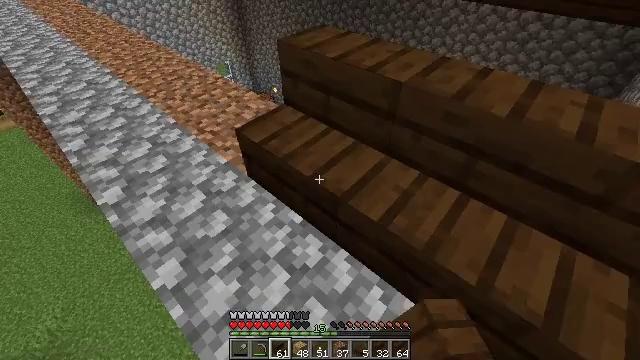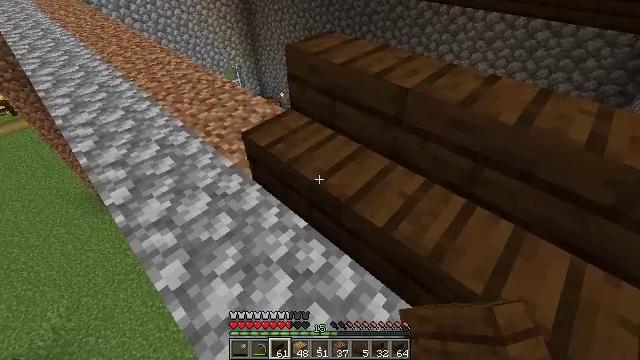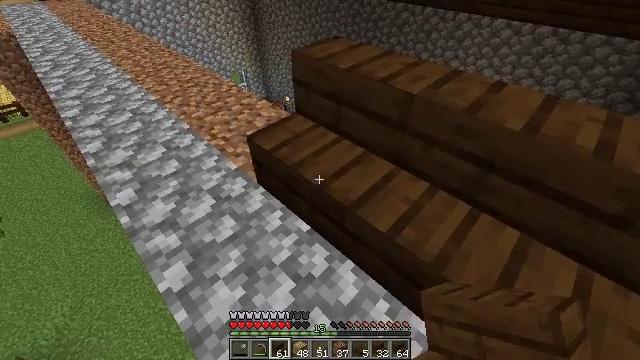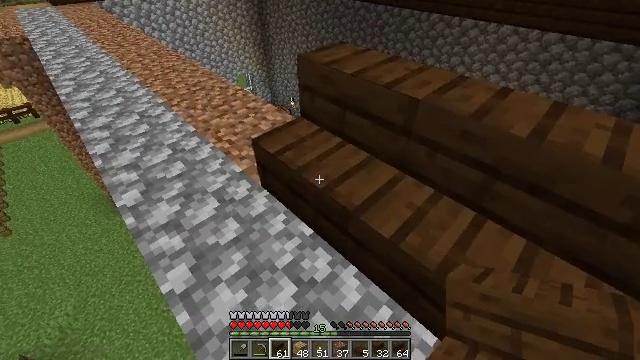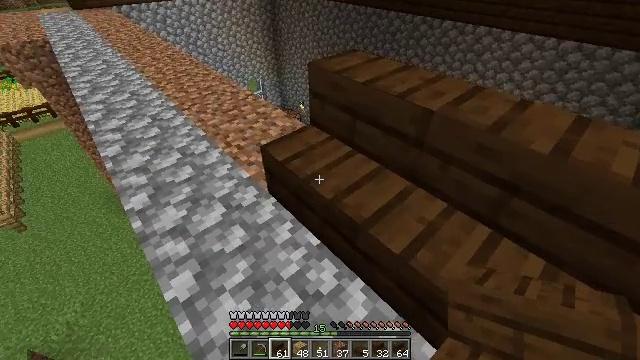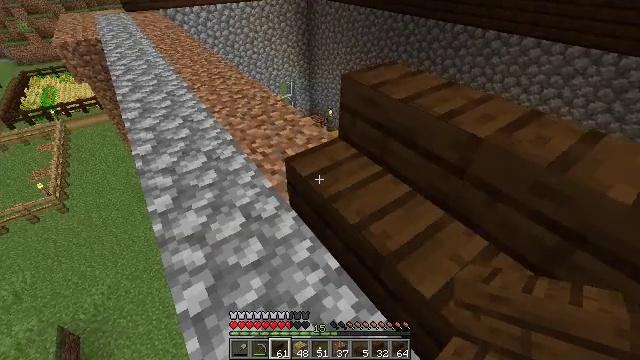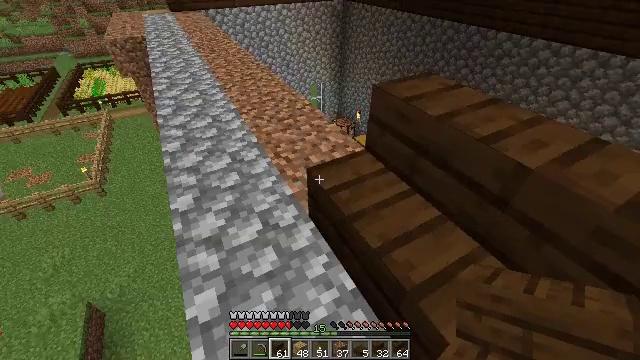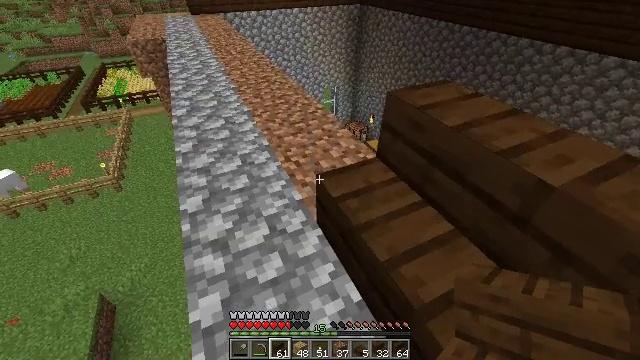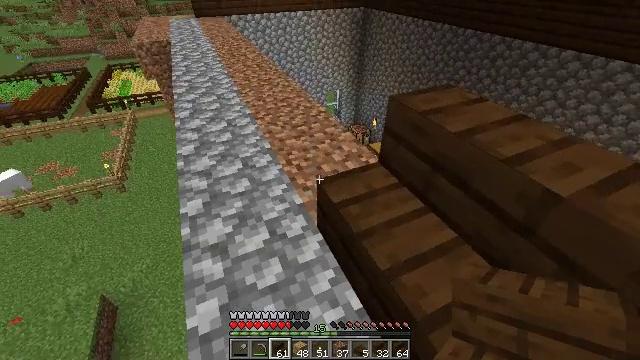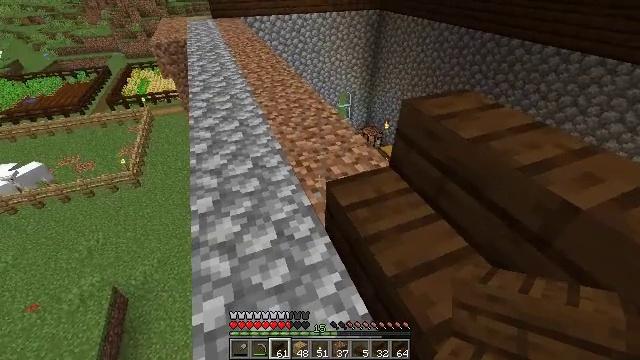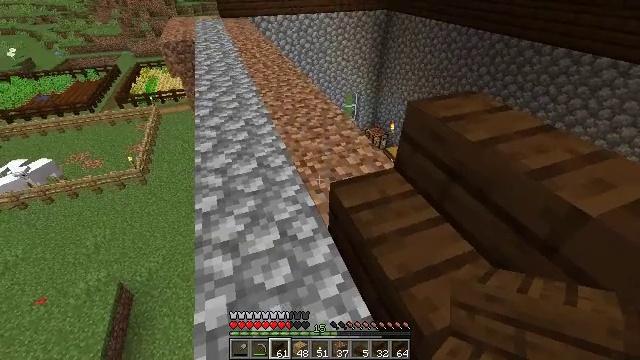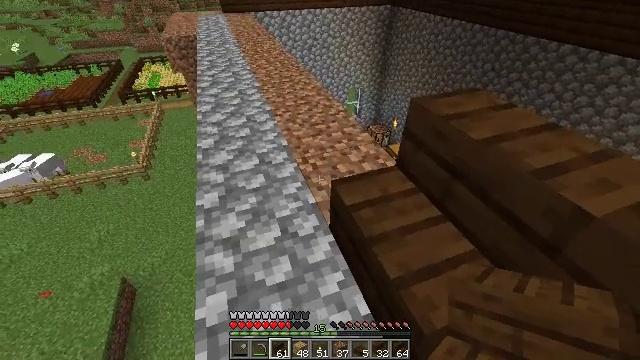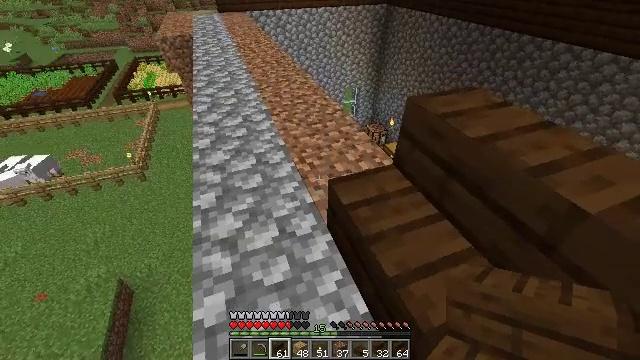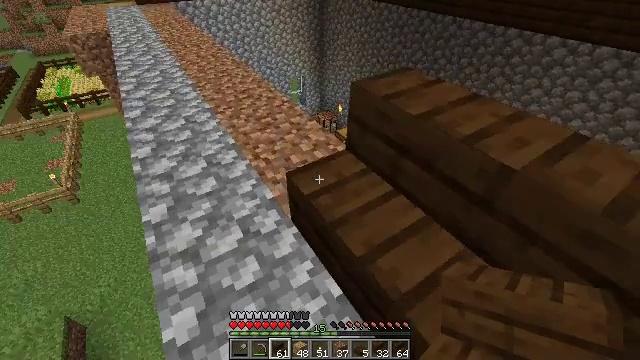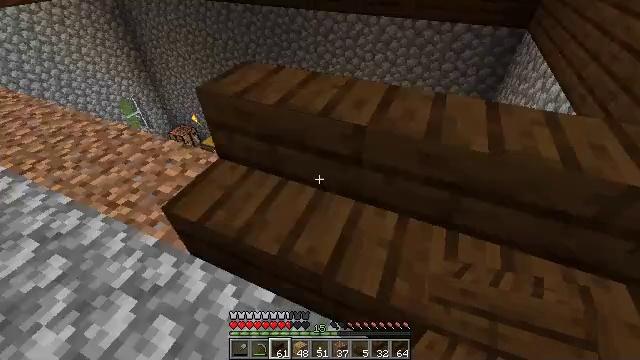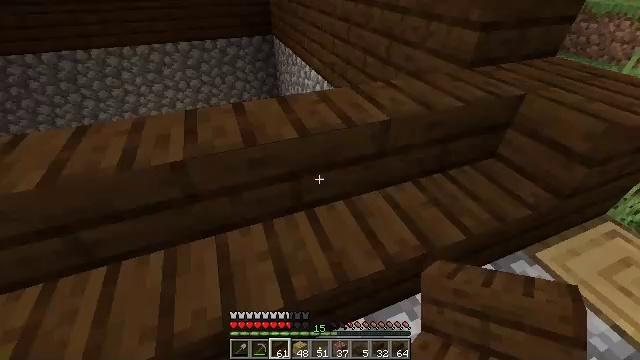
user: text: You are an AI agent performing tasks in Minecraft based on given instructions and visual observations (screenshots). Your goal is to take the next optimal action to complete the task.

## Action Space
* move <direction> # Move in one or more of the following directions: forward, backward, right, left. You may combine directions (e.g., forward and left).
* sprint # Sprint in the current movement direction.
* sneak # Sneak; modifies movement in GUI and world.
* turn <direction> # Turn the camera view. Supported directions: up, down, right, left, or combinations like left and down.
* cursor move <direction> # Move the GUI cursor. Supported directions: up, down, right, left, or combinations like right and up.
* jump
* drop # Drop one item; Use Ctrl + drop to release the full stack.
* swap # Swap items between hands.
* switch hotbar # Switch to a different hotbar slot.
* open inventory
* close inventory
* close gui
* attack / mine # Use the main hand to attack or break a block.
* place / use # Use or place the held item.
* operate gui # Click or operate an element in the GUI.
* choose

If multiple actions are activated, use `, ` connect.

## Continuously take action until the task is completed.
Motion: motion action
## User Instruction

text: Attack the dark oak stairs to gather the materials.
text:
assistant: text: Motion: turn left and up
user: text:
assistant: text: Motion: turn left
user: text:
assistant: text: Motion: turn left
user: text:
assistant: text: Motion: move forward, turn left
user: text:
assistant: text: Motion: move forward, turn left
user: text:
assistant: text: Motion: turn left
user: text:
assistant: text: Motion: turn left
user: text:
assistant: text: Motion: no_op
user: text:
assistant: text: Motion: turn left
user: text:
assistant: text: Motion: turn left
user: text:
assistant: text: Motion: no_op
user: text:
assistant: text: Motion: no_op
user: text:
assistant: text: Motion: turn right and down
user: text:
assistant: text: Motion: turn right
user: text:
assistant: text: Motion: turn right and up
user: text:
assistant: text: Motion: move right, turn right and up
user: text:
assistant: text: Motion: move right, turn left
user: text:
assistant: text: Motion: move right, turn left
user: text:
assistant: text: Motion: move right, turn left
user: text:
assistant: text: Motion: turn left
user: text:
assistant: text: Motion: turn left
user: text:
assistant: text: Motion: turn left and down
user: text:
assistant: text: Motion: no_op
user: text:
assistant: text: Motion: no_op
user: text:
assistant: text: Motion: turn up
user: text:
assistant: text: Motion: turn up
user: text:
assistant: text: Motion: turn up
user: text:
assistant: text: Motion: no_op
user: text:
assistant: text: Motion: no_op
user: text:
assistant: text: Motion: no_op